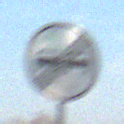
Verkehrszeichen: EndeUeberholverbot
Umgebung: Outdoor, Suburban
Tageszeit: MorningAfternoon
Wetter: PartlyCloudy
Licht: Natural
Jahreszeit: NotSpecified
Kontrast: HighContrast